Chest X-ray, PA view. Patient: 62 years old, sex M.
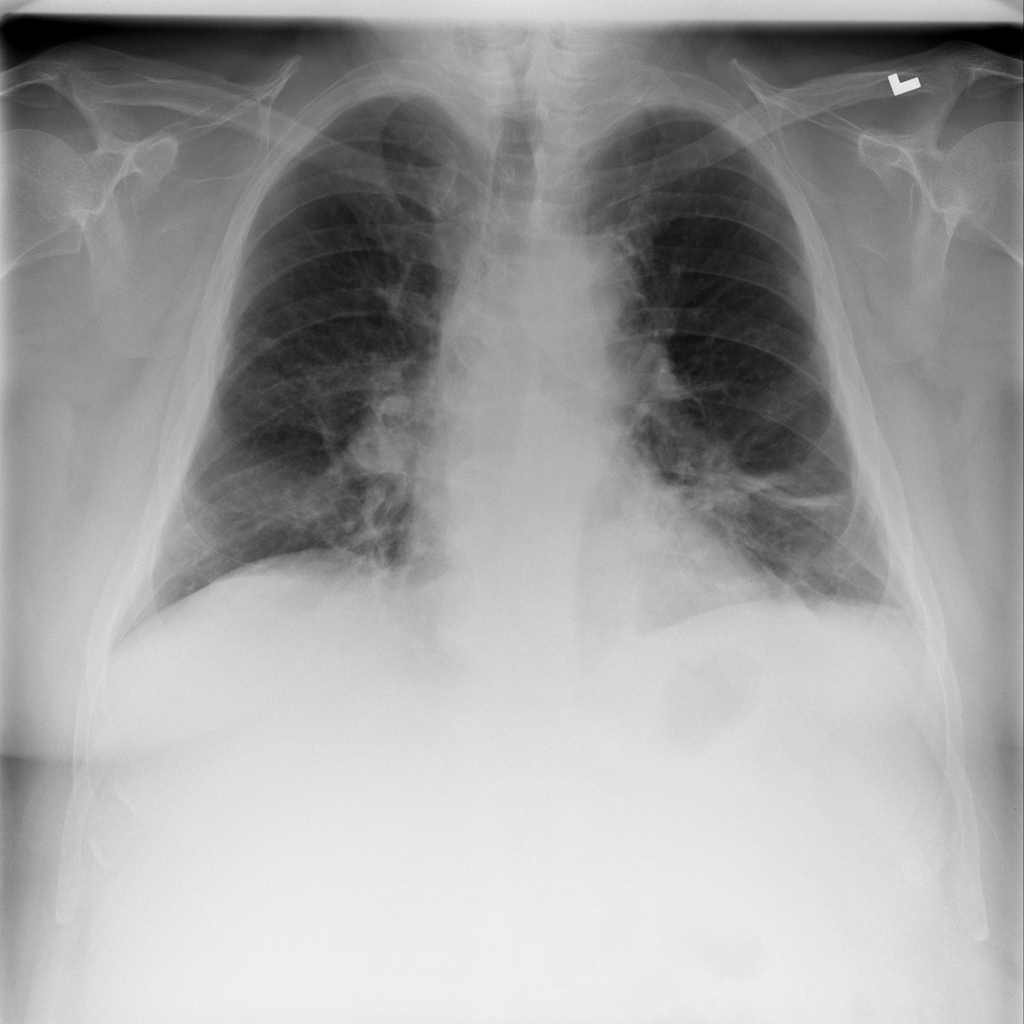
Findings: Atelectasis, Effusion, Nodule